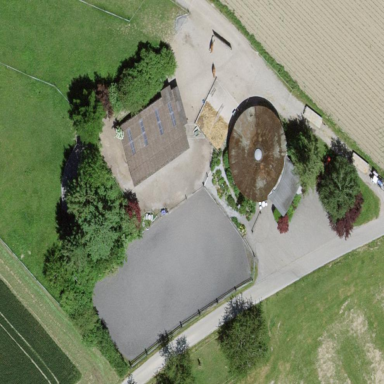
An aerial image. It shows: Farmyard area.